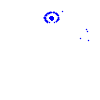
Particle: pion